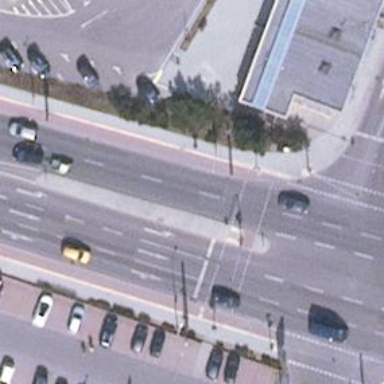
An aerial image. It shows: Primary highway with asphalt surface. It has sidewalks on both sides and cycle track.